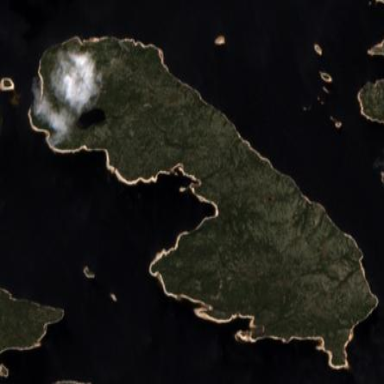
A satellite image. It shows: Island in the natural setting.